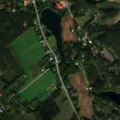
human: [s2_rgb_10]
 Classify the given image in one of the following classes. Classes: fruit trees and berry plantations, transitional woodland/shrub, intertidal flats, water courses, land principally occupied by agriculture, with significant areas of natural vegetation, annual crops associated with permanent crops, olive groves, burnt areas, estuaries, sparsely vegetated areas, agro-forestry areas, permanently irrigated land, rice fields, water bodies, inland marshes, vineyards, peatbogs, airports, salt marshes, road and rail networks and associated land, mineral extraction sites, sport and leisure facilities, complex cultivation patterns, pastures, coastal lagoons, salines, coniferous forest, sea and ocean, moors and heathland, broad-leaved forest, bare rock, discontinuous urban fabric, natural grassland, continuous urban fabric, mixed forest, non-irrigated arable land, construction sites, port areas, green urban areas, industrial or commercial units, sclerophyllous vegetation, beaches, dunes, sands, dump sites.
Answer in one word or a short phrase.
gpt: discontinuous urban fabric, mineral extraction sites, coniferous forest, water bodies